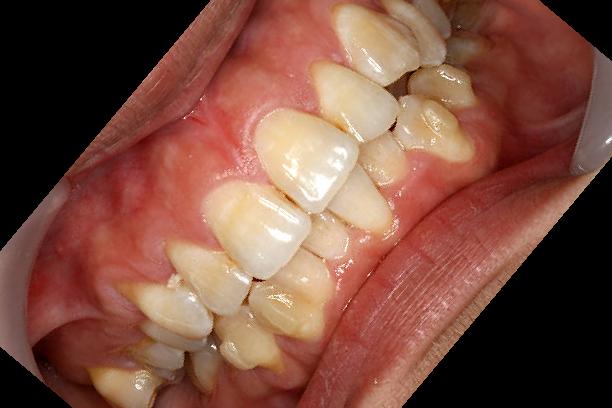
Condition: Gingivitis